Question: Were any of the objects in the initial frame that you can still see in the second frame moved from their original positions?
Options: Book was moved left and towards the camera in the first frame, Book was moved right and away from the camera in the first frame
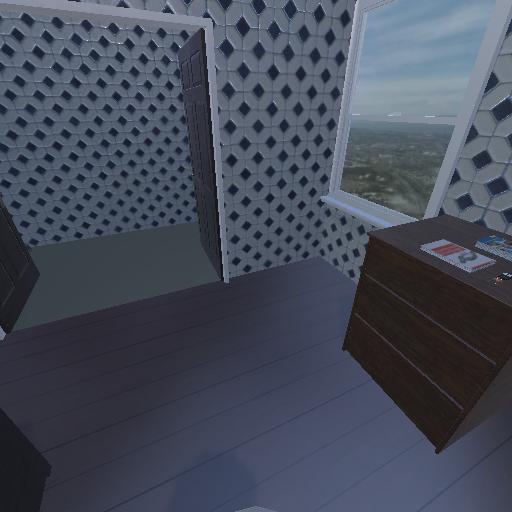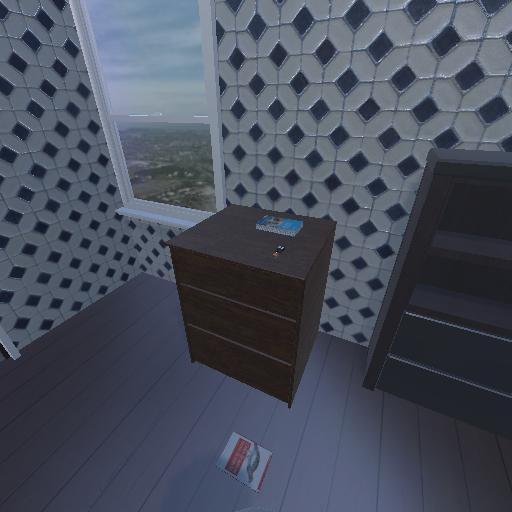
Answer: Book was moved left and towards the camera in the first frame